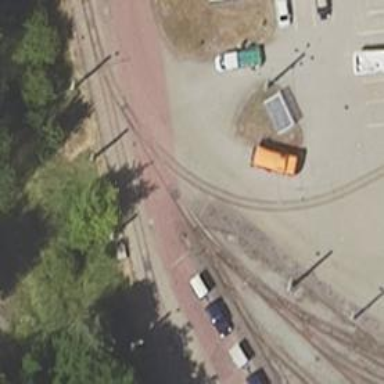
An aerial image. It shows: Railway switch with the turnout on the left side.